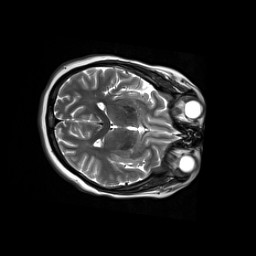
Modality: T2w
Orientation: axial
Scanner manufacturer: siemens
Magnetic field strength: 3 T
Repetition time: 5.25 s
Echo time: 0.093 s